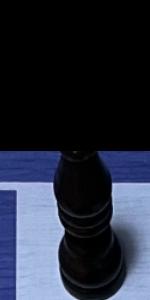
Label: Bishop_Black